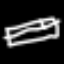
Label: bed